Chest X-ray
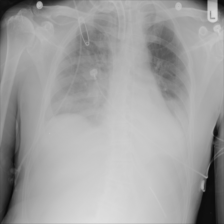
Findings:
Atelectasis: negative
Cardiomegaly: negative
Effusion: positive
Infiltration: positive
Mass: negative
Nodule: negative
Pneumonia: negative
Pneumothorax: negative
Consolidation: negative
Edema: negative
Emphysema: negative
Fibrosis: negative
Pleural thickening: negative
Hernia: negative